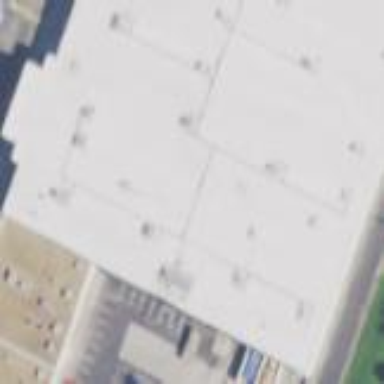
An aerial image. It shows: Supermarket located in building.